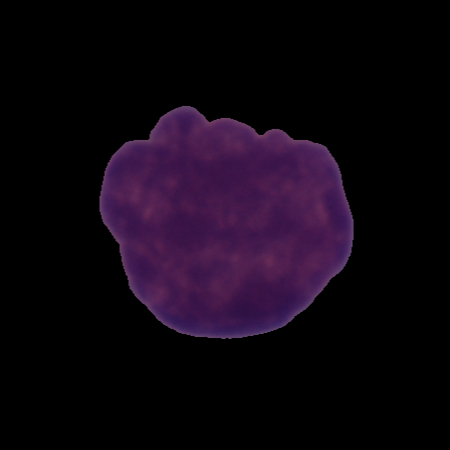
Label: cancer